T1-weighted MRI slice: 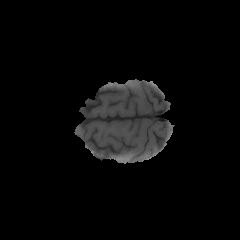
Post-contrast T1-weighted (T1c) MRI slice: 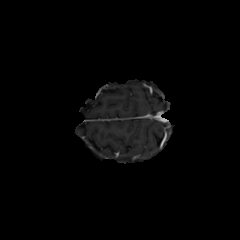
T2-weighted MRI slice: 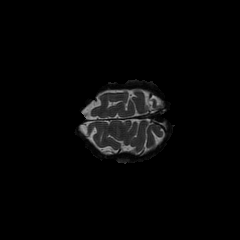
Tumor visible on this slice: no